Question: I have an interminate 'ProgressBar' inside a 'RelativeLayout' along with some other view elements and I'm unable to center the progress bar vertically. I tried 'android:layout_centerVertical="true"', 'android:layout_gravity="center_vertical"', 'android:layout_gravity="center"', and 'android:gravity="center"' but it wouldn't work!
This is my layout:
'''
<android.support.v4.widget.SwipeRefreshLayout
android:layout_width="match_parent"
android:layout_height="match_parent"
xmlns:android="http://schemas.android.com/apk/res/android"
android:paddingLeft="@dimen/activity_horizontal_margin"
android:paddingRight="@dimen/activity_horizontal_margin"
android:paddingBottom="@dimen/activity_vertical_margin"
android:id="@+id/swipe">
<ScrollView
android:layout_width="match_parent"
android:layout_height="match_parent">
<RelativeLayout
android:layout_width="match_parent"
android:layout_height="wrap_content"
android:paddingTop="@dimen/activity_vertical_margin">
<ProgressBar
android:id="@+id/progressBar1"
style="?android:attr/progressBarStyleLarge"
android:visibility="visible"
android:layout_width="wrap_content"
android:layout_height="wrap_content"
android:layout_gravity="center_vertical"
android:layout_centerHorizontal="true"
android:layout_centerVertical="true"
android:indeterminate="true" />
<TextView
android:layout_width="wrap_content"
android:layout_height="wrap_content"
android:text="Random number:"
android:id="@+id/lbl"
android:visibility="gone" />
<TextView
android:layout_width="wrap_content"
android:layout_height="wrap_content"
android:id="@+id/rndNum"
android:layout_toRightOf="@id/lbl"
android:visibility="gone" />
</RelativeLayout>
</ScrollView>
'''
: The progress bar, however, is being centered horizontally.
This is how the view is being rendered

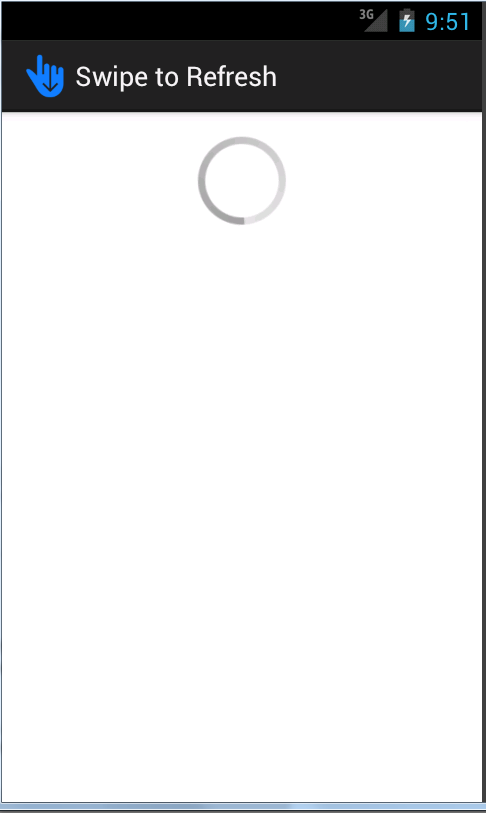
Answer: If you dont wan to set RelativeLayout layout_height to match_parent then take FrameLayout as parent layout of your ScrollView and put you ProgressBar out-side RelativeLayout like below.
'''
<android.support.v4.widget.SwipeRefreshLayout
android:layout_width="match_parent"
android:layout_height="match_parent"
xmlns:android="http://schemas.android.com/apk/res/android"
android:paddingLeft="@dimen/activity_horizontal_margin"
android:paddingRight="@dimen/activity_horizontal_margin"
android:paddingBottom="@dimen/activity_vertical_margin"
android:id="@+id/swipe">
<FrameLayout
android:layout_width="match_parent"
android:layout_height="match_parent">
<ScrollView
android:layout_width="match_parent"
android:layout_height="match_parent">
<RelativeLayout
android:layout_width="match_parent"
android:layout_height="wrap_content"
android:paddingTop="@dimen/activity_vertical_margin">
<TextView
android:layout_width="wrap_content"
android:layout_height="wrap_content"
android:text="Random number:"
android:id="@+id/lbl"
android:visibility="gone" />
<TextView
android:layout_width="wrap_content"
android:layout_height="wrap_content"
android:id="@+id/rndNum"
android:layout_toRightOf="@id/lbl"
android:visibility="gone" />
</RelativeLayout>
</ScrollView>
<ProgressBar
android:id="@+id/progressBar1"
style="?android:attr/progressBarStyleLarge"
android:visibility="visible"
android:layout_width="wrap_content"
android:layout_height="wrap_content"
android:layout_gravity="center"
android:indeterminate="true" />
</FrameLayout>
</android.support.v4.widget.SwipeRefreshLayout>
'''